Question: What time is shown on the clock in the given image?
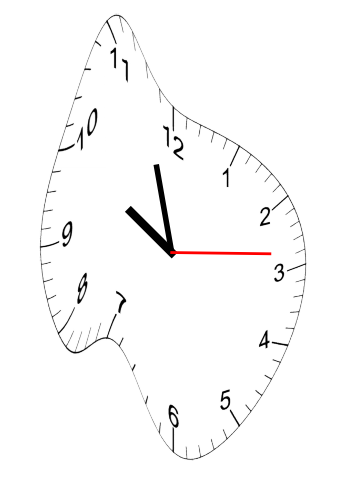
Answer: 09:57:14